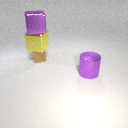
large purple metal cylinder in front of small brown rubber cube